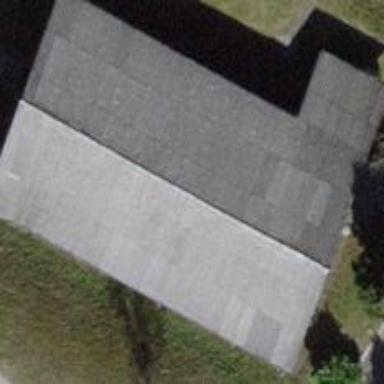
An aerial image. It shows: Office building with pitched roof.